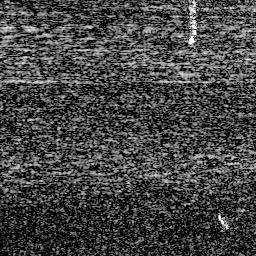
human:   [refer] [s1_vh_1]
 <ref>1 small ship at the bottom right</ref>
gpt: <box>[[83, 82, 90, 89, 0]]</box>